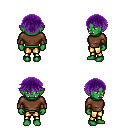
a pixel art fantasy rpg character, female body template, orc, green skin, brown long-sleeve shirt, gold greaves, purple short bangs hairstyle, leather bracers, four views (front, back, left, right), 2x2 character sprite sheet, small pixel art, hard edges, no anti-aliasing